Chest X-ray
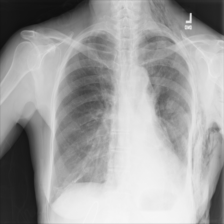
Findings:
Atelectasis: negative
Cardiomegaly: negative
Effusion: negative
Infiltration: negative
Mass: negative
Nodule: negative
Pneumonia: negative
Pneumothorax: negative
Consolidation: negative
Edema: negative
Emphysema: negative
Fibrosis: negative
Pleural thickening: negative
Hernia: negative